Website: bh-photo
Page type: account-selection
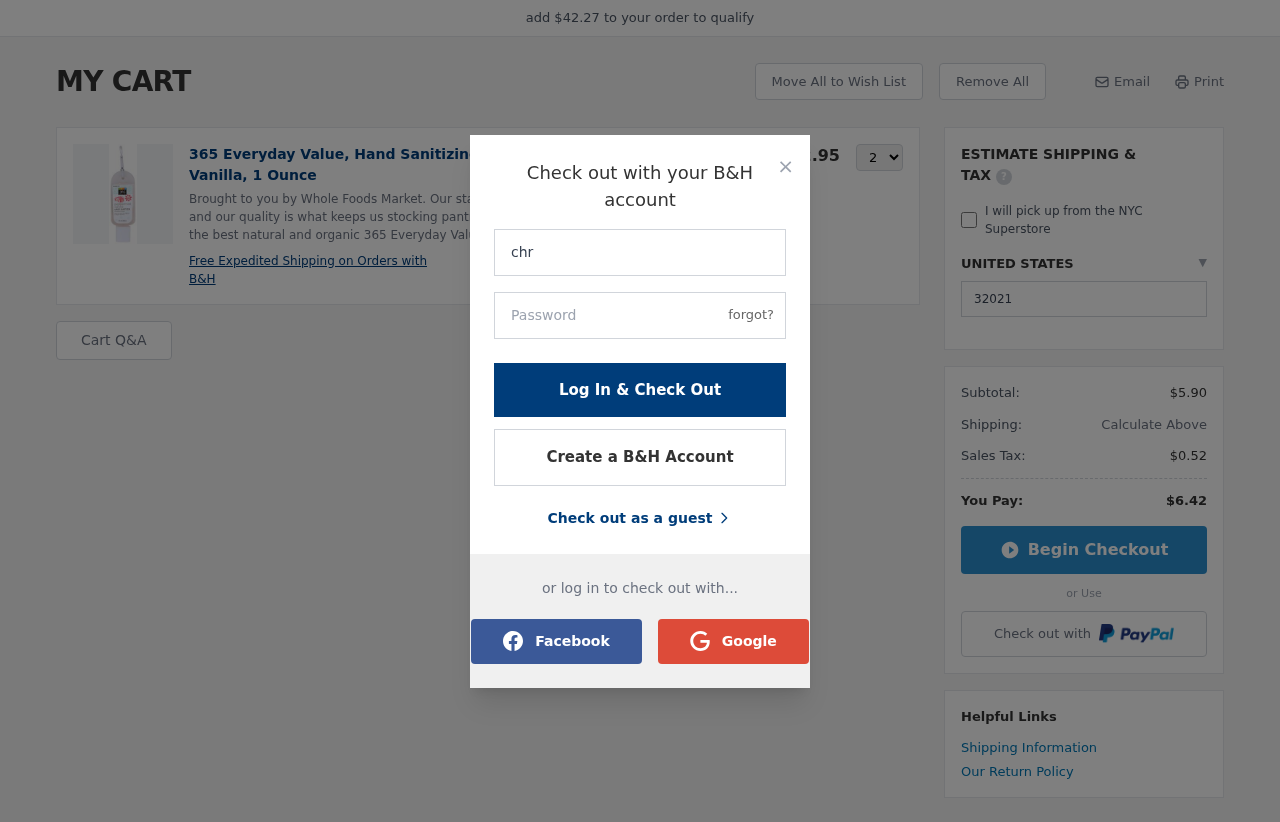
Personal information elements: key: PII_COUNTRY
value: UNITED STATES
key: PII_LOGIN_USERNAME
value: christopher_booker
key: PII_POSTCODE
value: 32021
Product elements: key: PRODUCT1_DESC
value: Brought to you by Whole Foods Market.  Our standards are what set us apart, and our quality is what keeps us stocking pantries, fridges and freezers with the best natural and organic 365 Everyday Valu
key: PRODUCT1_NAME
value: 365 Everyday Value, Hand Sanitizing Gel Peppermint Vanilla, 1 Ounce
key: PRODUCT1_PRICE
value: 2.95
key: PRODUCT1_QUANTITY
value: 2
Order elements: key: ORDER_SUBTOTAL
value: $5.90
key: ORDER_TAX
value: $0.52
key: ORDER_TOTAL
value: $6.42
Other elements: key: AMOUNT_TO_QUALIFY
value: $42.27